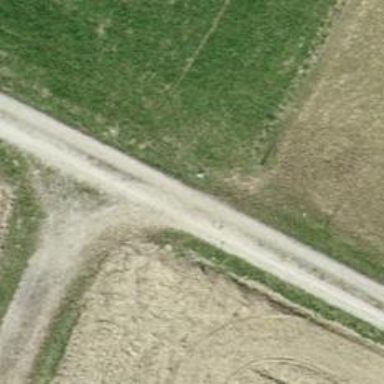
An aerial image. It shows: Track with pebblestone surface. The track type is grade2.